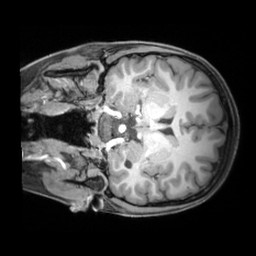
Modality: T1w
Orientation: coronal
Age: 22
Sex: female
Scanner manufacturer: siemens
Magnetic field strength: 3 T
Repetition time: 1.97 s
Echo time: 0.00206 s